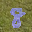
Label: 8